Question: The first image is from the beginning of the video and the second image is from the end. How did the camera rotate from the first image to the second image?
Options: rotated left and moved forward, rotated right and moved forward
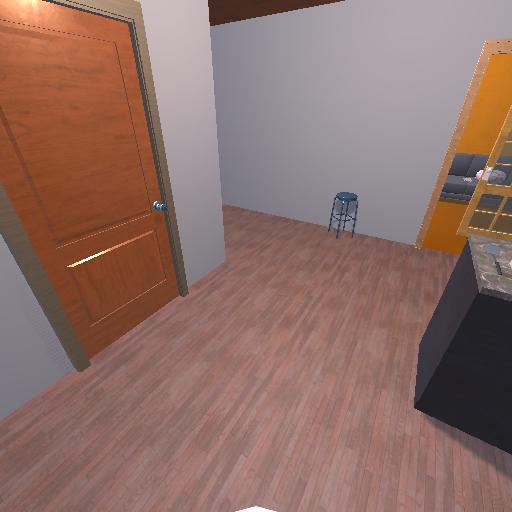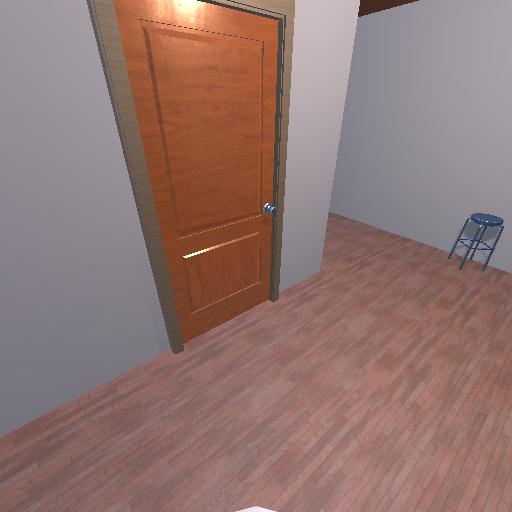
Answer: rotated left and moved forward